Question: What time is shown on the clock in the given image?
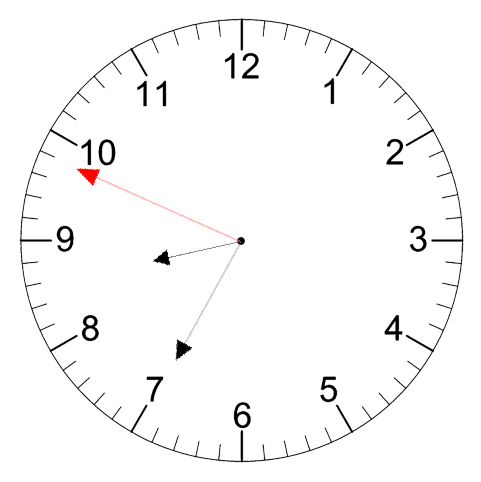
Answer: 08:34:49